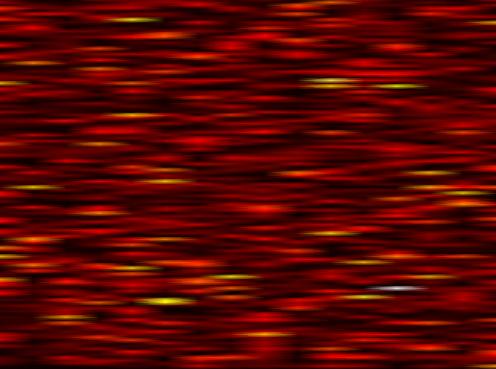
Label: OFDM